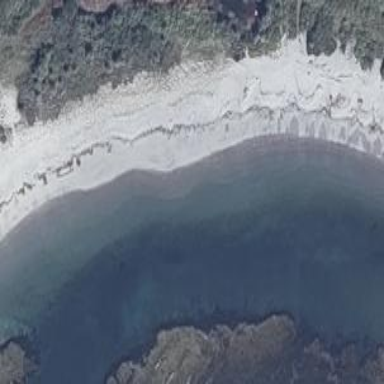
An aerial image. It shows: Beautiful beach with natural surroundings.